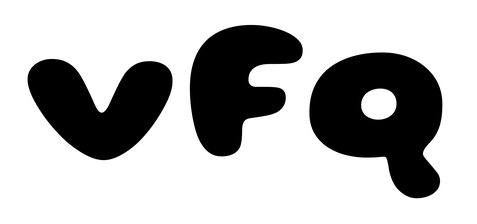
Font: Gluten_ExtraBold